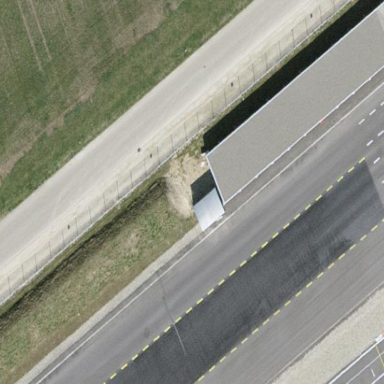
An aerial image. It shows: Garage.